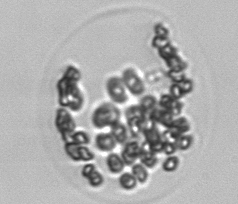
Label: Phaeocystis